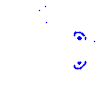
Particle: proton